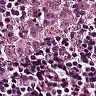
Metastatic tissue present: yes